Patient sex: M
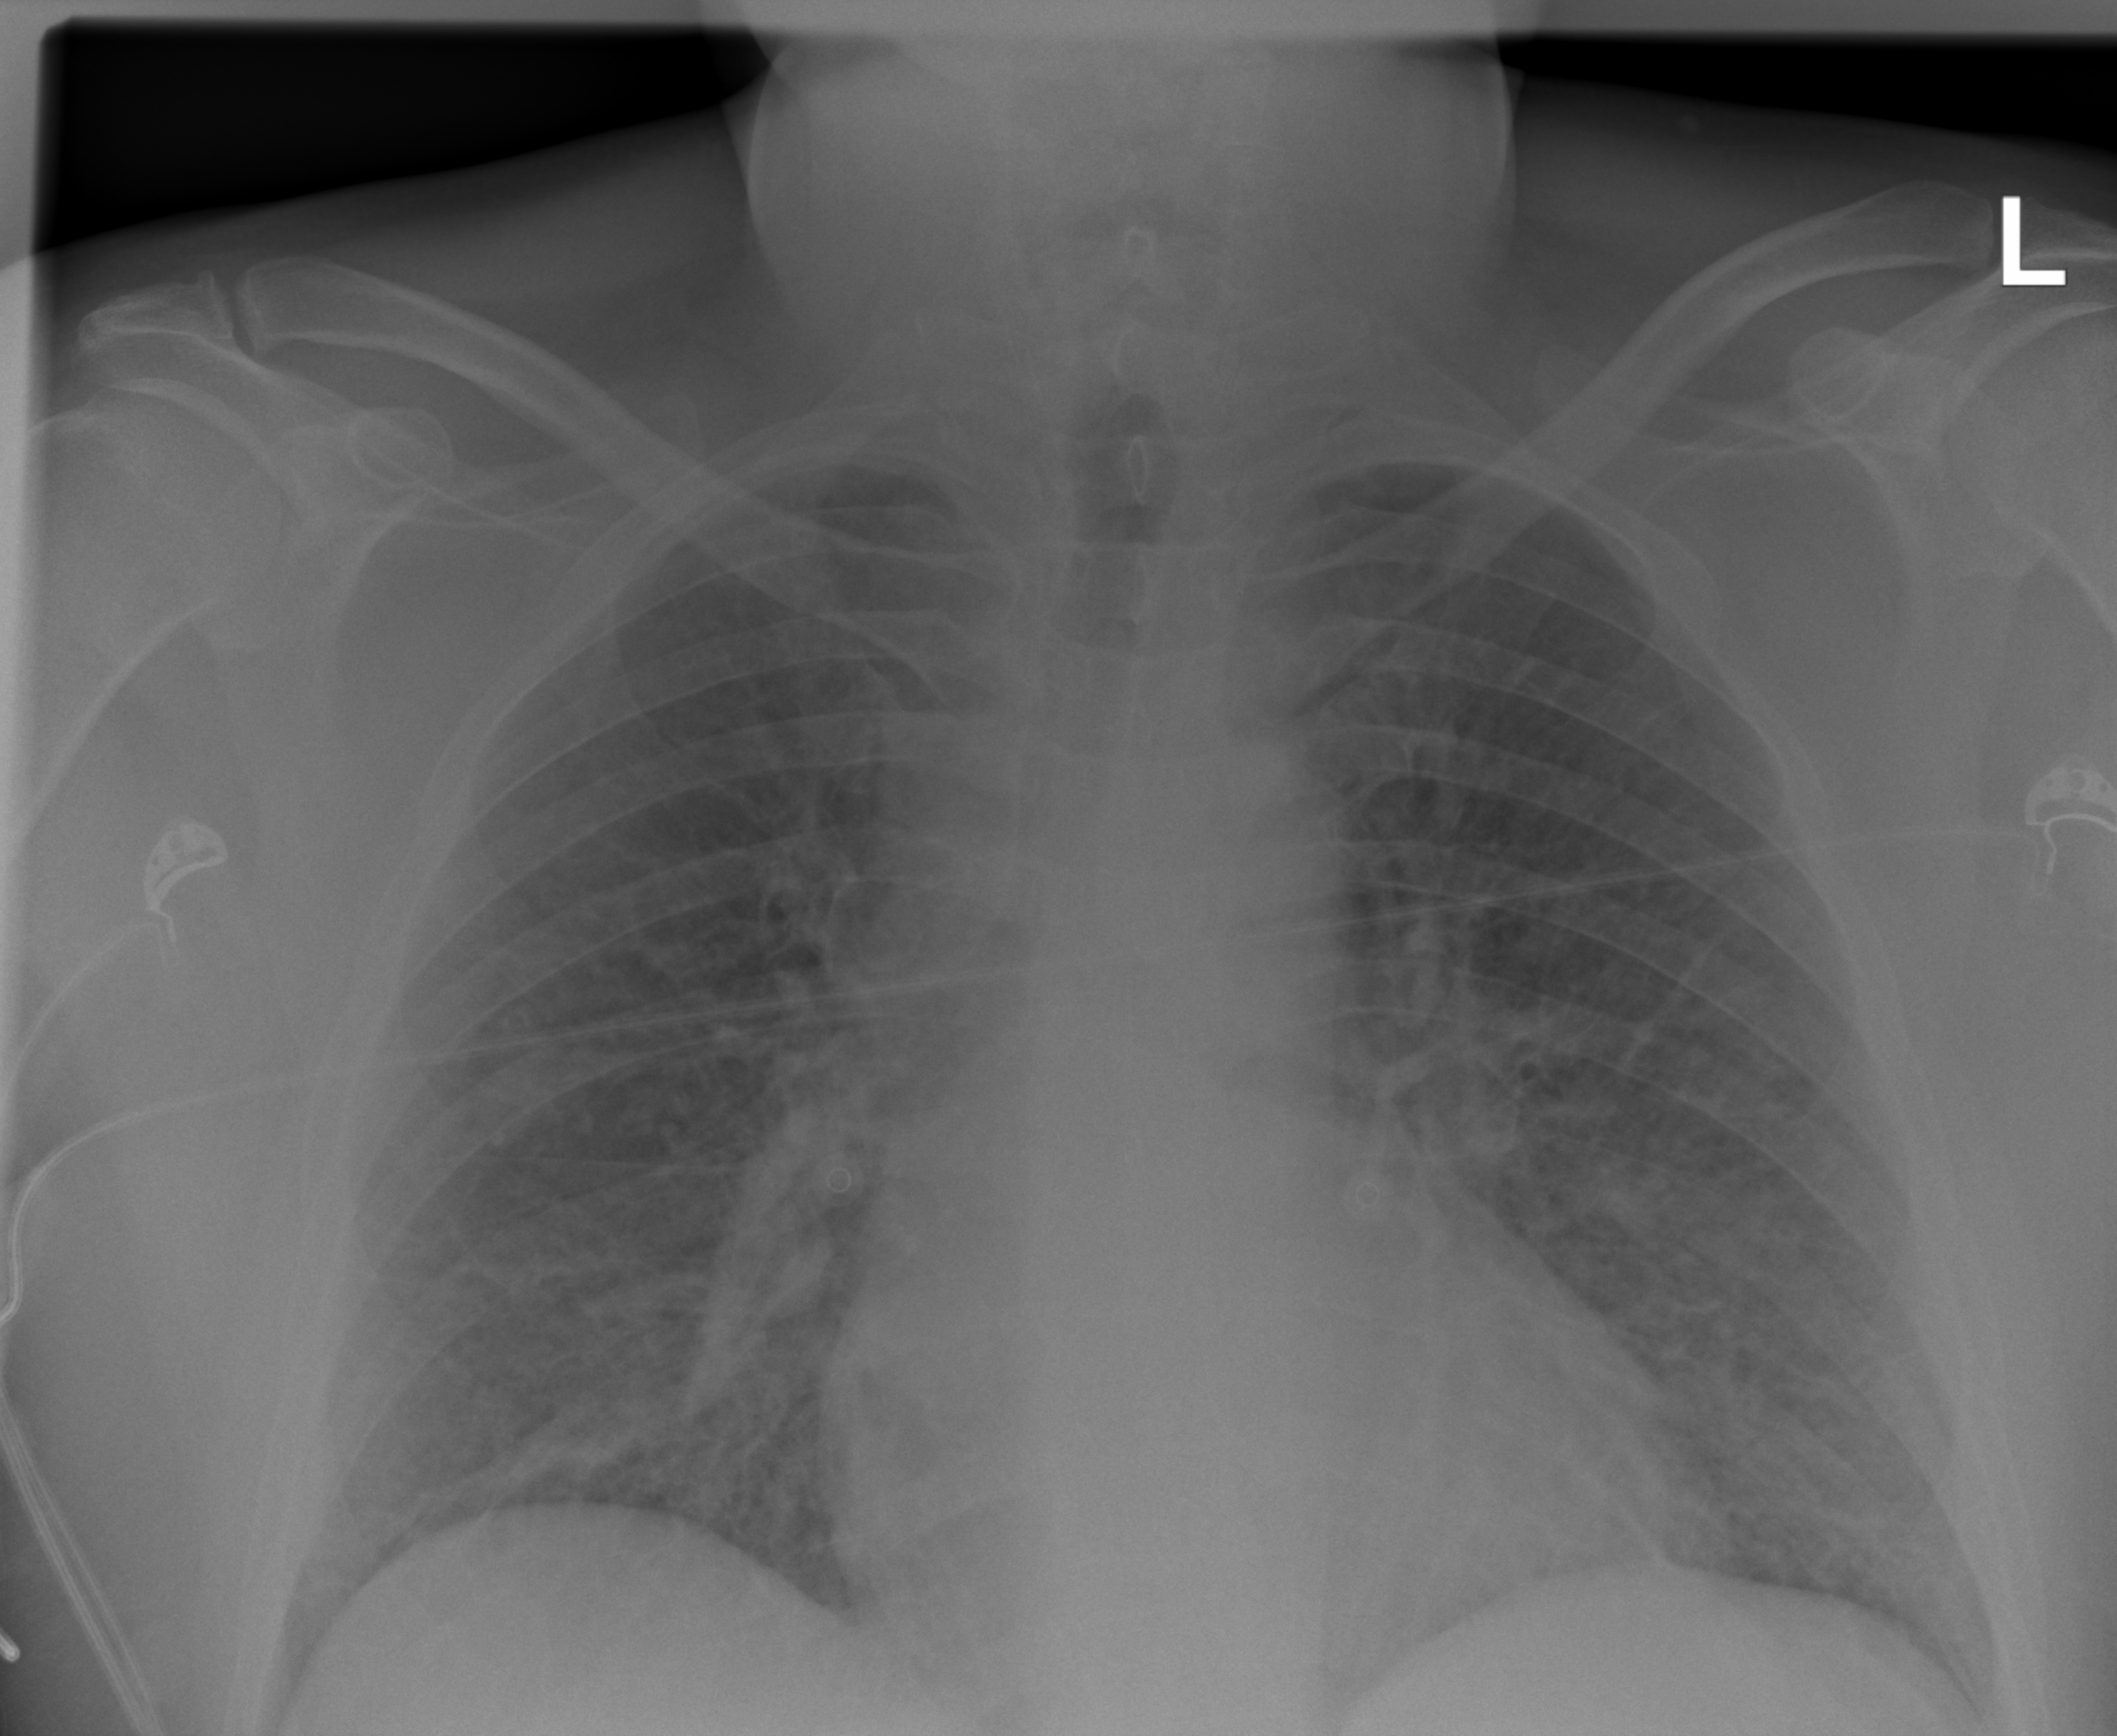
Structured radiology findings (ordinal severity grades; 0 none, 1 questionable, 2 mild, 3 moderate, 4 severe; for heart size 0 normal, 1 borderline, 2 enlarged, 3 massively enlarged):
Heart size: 1
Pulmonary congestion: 3
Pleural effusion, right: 0
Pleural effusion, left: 0
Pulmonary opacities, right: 2
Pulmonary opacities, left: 2
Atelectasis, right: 2
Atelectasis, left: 2